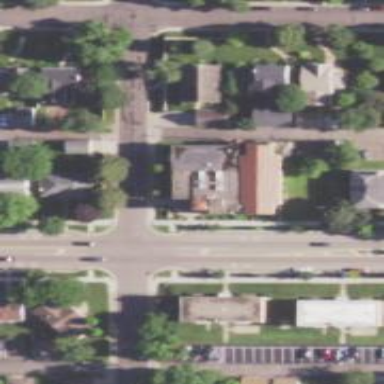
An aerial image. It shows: Residential road with sidewalk on the left side.